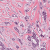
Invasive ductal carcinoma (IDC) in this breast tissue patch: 1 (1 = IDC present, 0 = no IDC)